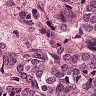
Metastatic tissue present: yes